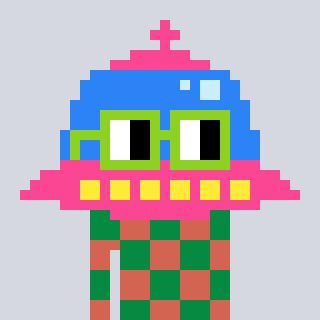
a pixel art character with square light green glasses, a ufo-shaped head and a peachy-colored body on a cool background